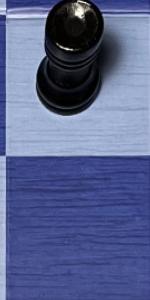
Label: Empty